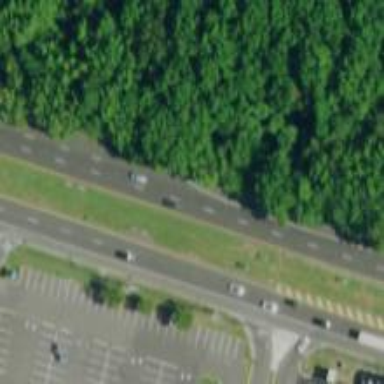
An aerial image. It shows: Trunk highway.